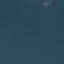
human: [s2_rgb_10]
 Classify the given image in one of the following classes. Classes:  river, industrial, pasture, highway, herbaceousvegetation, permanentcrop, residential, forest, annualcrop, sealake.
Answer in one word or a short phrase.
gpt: SeaLake